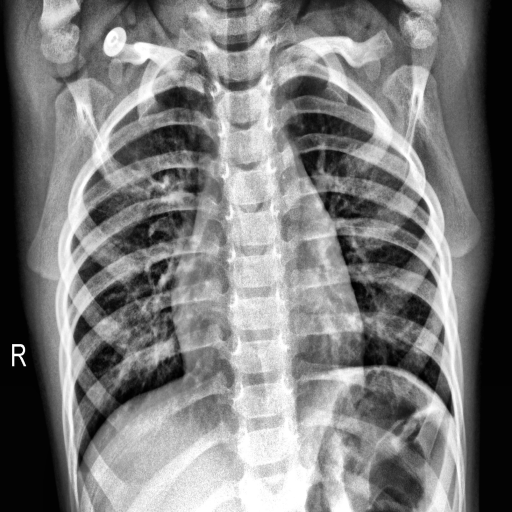
Finding: NORMAL